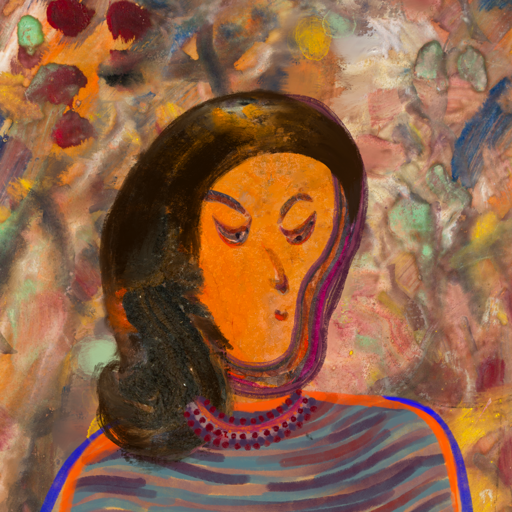
Background: Mother_And_Son_Mother, Head And Neck Side: Hypocrite_w_Hair, Face Side: Hypocrite, Bust: Experience, Hair Side: Gypsy_Queen, Head Accessory: Blank, Second Necklace: Blank, Necklace: Roy_Bahadur, Baby: Blank